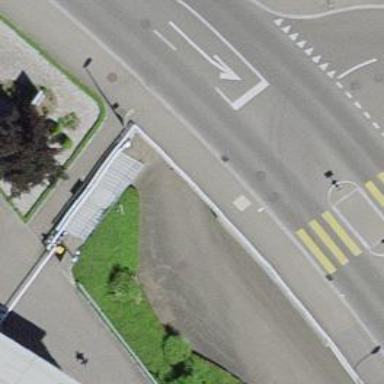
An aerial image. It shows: Concrete steps.